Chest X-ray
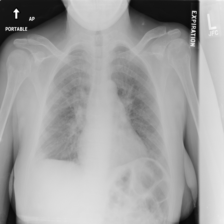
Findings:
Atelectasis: negative
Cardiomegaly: negative
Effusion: negative
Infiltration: negative
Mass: negative
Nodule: negative
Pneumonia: negative
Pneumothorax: negative
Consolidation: negative
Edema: negative
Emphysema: negative
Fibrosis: negative
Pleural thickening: negative
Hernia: negative